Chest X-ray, PA view. Patient: 50 years old, sex M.
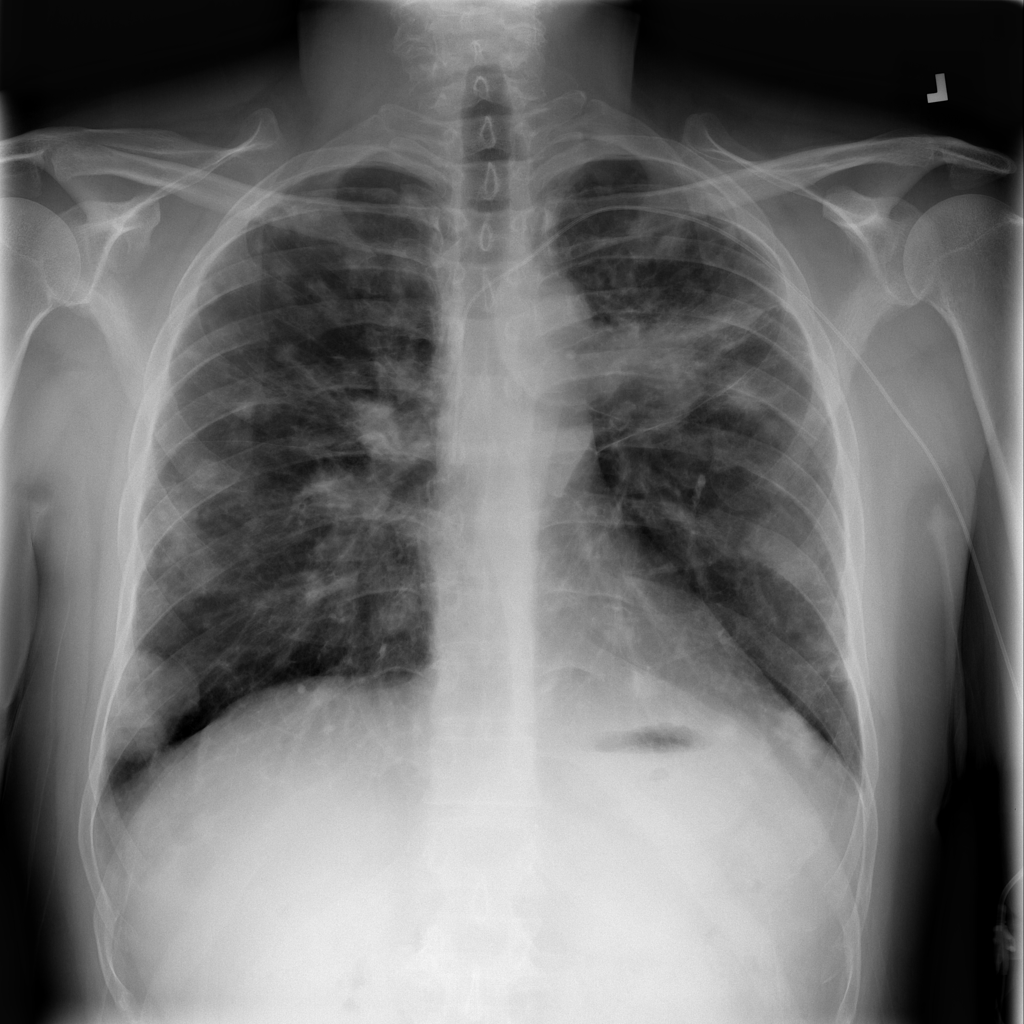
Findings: Consolidation, Mass